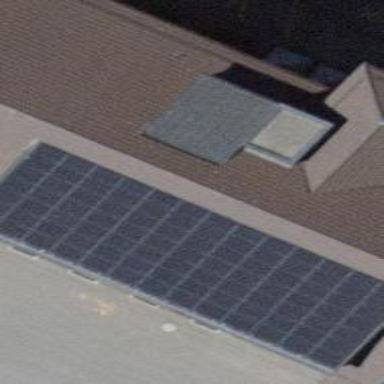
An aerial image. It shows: Solar photovoltaic panel generator.